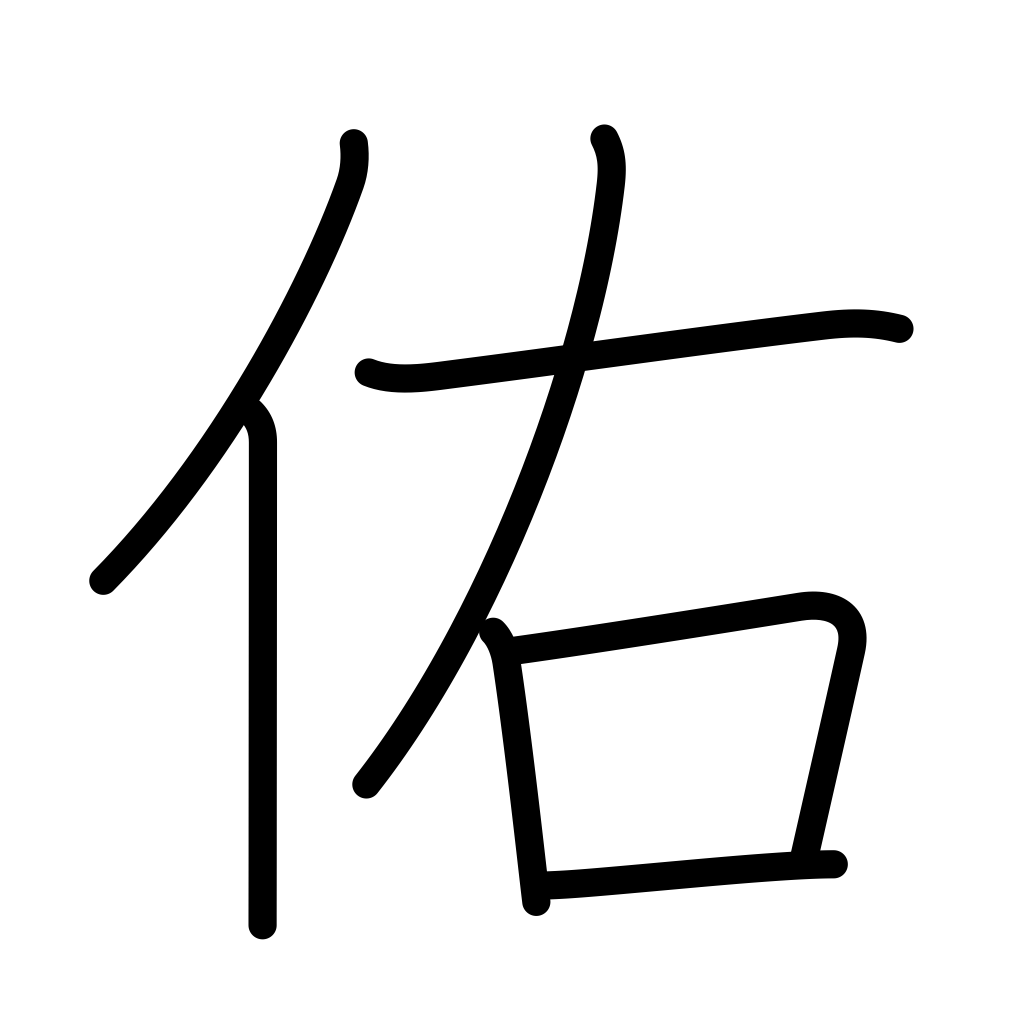
Meaning: help, assist